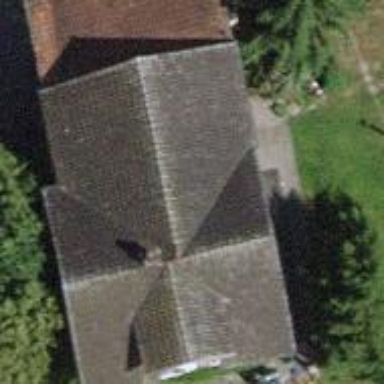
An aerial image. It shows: Farm building.